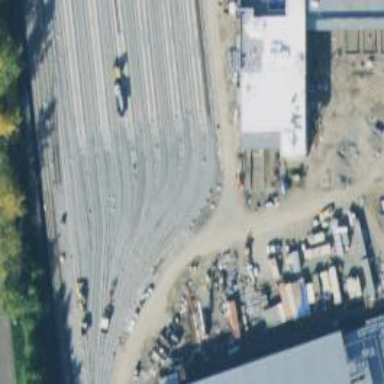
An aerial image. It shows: Light rail yard.